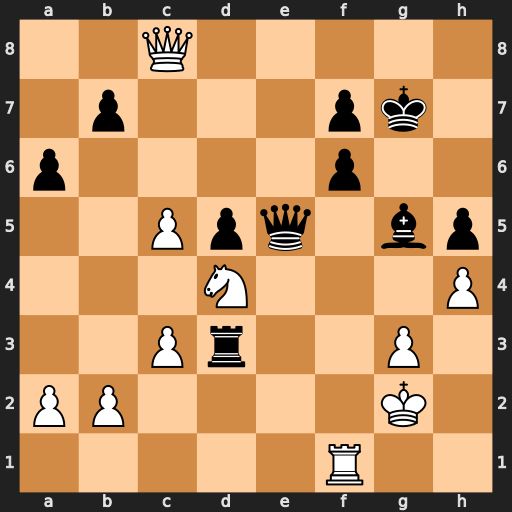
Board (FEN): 2Q5/1p3pk1/p4p2/2Ppq1bp/3N3P/2Pr2P1/PP4K1/5R2
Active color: w
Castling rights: -
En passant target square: -
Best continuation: Nf5+ Kh7 hxg5